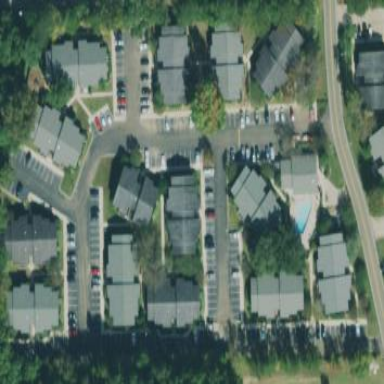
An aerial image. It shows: Residential area with apartments.